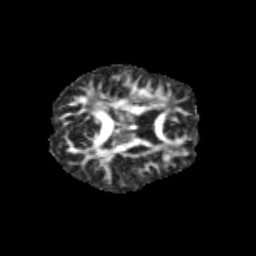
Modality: FA
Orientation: axial
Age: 11
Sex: female
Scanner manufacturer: siemens
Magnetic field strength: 3 T
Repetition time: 3.8 s
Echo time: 0.07 s